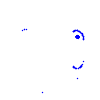
Particle: pion